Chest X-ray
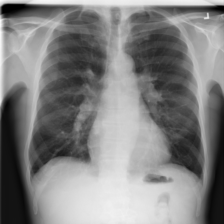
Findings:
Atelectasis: negative
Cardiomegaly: negative
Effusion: negative
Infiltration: negative
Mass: negative
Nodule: negative
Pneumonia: negative
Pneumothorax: negative
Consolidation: negative
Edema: negative
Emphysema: negative
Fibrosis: negative
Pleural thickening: negative
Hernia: negative